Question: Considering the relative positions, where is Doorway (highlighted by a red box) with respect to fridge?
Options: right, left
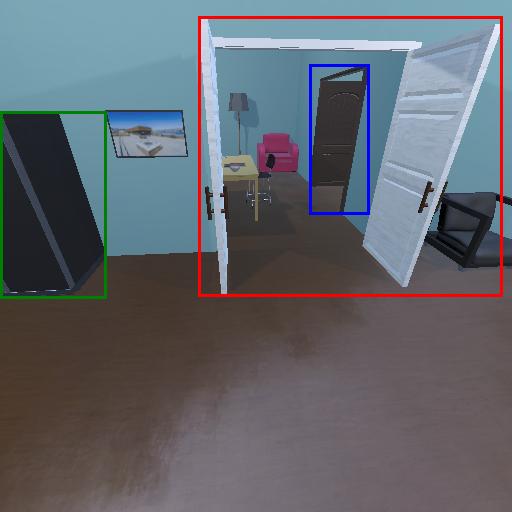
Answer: right